Question: I'm using angular chosen plugin for selecting an attribute on any select element.
My data is in this format:
> '''
$scope.pets = [
{
id: '1',
name: 'Dog',
desc:"Something"
},
{
id: '2',
name: 'Cat',
desc:"Something"
},
{
id: '3',
name: 'Rat',
desc:"Something"
}
];
'''
And the angular choosen implementation for displaying the name using ng-options is:
> '''
<select multiple ng-model="myPets" ng-options="r as r.name for r in pets" chosen>
'''
I'm able to get the drop down using ng-options for the above data like this,
But how can I bind the default values into the angular choosen input box if my ng model is bind to the following object:
> $scope.myPets= {
id: '6',
name: 'Pig',
desc:"Something"
},
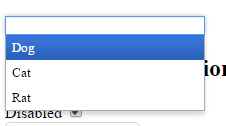
Answer: You can set the default values in the controller by using
'''
$scope.myPets= [$scope.pets[0], $scope.pets[5]];
'''
Compared to what you were thinking you need to use an array '[]' because you are using select multiple. You also have to directly refer to the existing objects or angular/javascript won't recognize the connection.